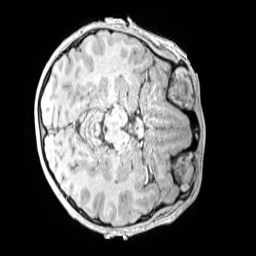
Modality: MP2RAGE
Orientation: axial
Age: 11
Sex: male
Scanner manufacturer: siemens
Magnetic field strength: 3 T
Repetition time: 4 s
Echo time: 0.00299 s